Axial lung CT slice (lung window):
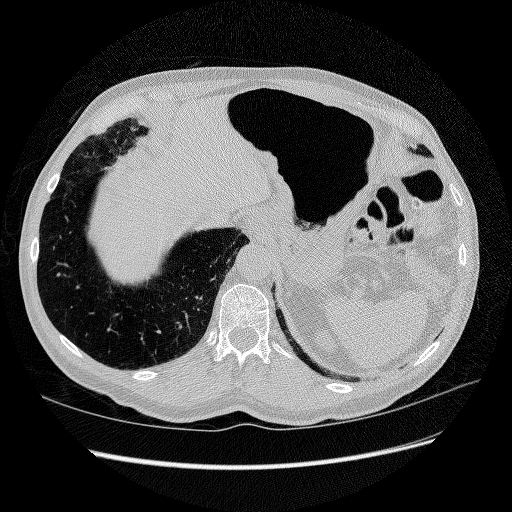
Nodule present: no